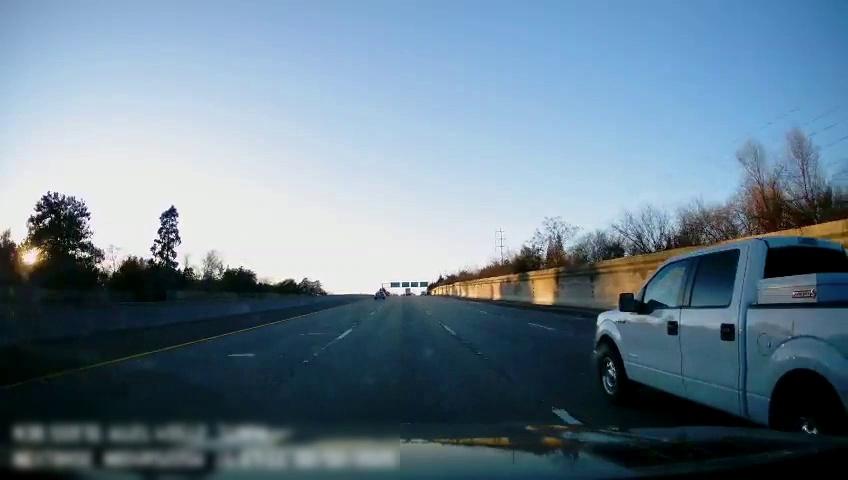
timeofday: Day
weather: Sunny
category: Drivable Space
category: Vehicles | Truck
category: Vehicles | Car
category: Lanes | Alternate Lane
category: Lanes | Current Lane
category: Lanes | Current Lane
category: Lanes | Alternate Lane